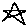
Label: star